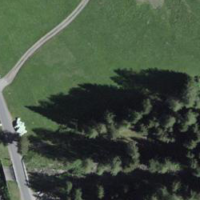
EUNIS habitat code: 26
Species observed at this site:
Silene dioica